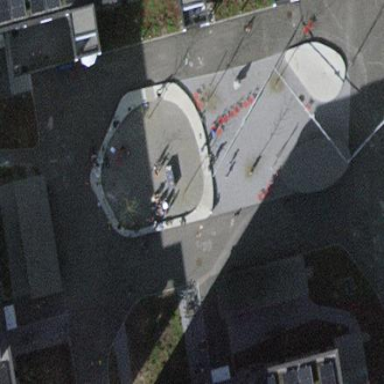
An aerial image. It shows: Playground with gravel surface.